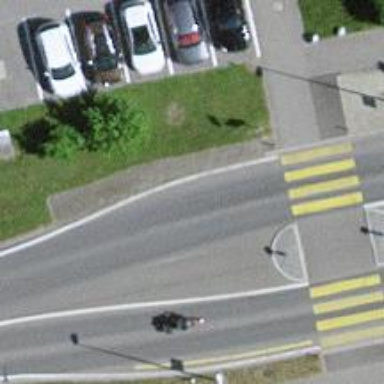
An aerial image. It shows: Bus stop with platform for public transport.